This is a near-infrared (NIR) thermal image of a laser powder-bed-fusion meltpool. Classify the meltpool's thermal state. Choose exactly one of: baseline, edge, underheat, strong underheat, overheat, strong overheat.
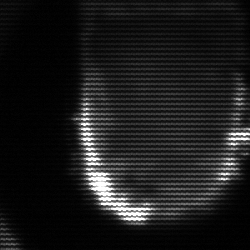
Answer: baseline